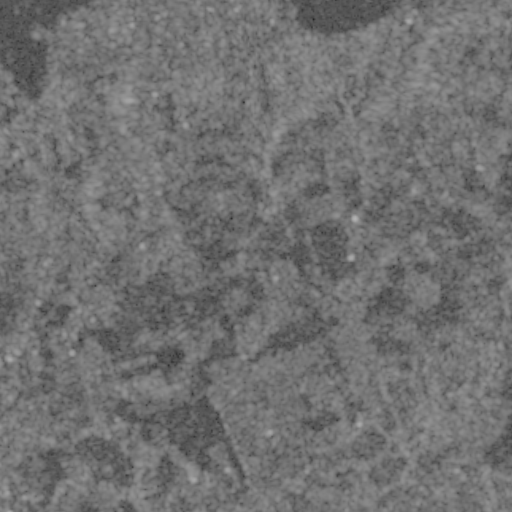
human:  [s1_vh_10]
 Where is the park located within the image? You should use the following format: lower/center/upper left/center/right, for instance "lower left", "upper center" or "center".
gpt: The park is located in the center left of the image.
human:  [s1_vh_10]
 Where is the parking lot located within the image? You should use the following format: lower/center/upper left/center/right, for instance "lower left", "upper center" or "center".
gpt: The parking lot is located in the lower left of the image.
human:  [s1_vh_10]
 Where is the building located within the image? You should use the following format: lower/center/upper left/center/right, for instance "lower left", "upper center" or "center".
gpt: There is no building in the image.

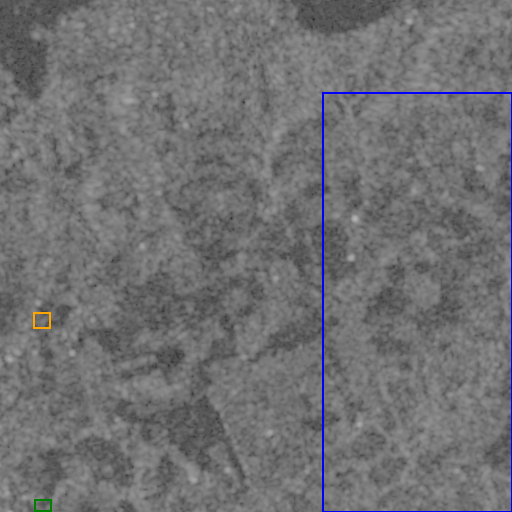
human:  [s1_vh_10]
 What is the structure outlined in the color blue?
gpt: The structure outlined in blue is a crop field.
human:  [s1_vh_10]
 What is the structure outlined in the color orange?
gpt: The structure outlined in orange is a park.
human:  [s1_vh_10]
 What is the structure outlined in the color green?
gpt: The structure outlined in green is a parking lot.
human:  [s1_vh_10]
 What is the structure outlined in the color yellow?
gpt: There is no yellow outline.